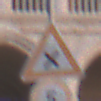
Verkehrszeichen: KreuzungOderEinmuendung
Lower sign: Geschwindigkeit5
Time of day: SunriseSunset
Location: Outdoor (Urban)
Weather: Clear
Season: NotSpecified
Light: Natural